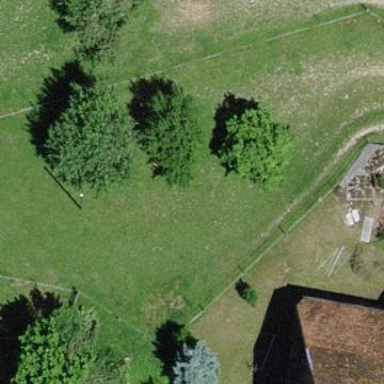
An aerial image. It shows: Orchard.